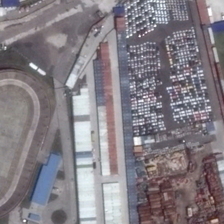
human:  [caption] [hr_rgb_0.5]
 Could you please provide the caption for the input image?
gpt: several buildings and a crowded parking lot are in an industrial area .

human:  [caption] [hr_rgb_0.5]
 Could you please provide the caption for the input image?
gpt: several buildings and a crowded parking lot are in an industrial area .

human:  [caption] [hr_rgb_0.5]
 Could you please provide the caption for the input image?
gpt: many fields near the industrial area near the road .

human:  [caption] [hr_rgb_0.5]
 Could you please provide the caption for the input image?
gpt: the industrial houses in the street are neatly arranged .

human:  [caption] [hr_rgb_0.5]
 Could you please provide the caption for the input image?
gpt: the industrial houses in the street are neatly arranged .